Aerial crown-view tile of a tropical tree (Barro Colorado Island, Panama), acquired 20241216:
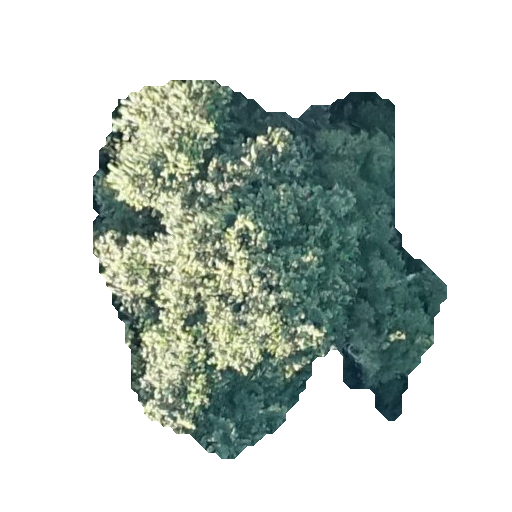
Species: Luehea seemannii
GBIF accepted scientific name: Luehea seemannii
Crown area: 136.759 m²